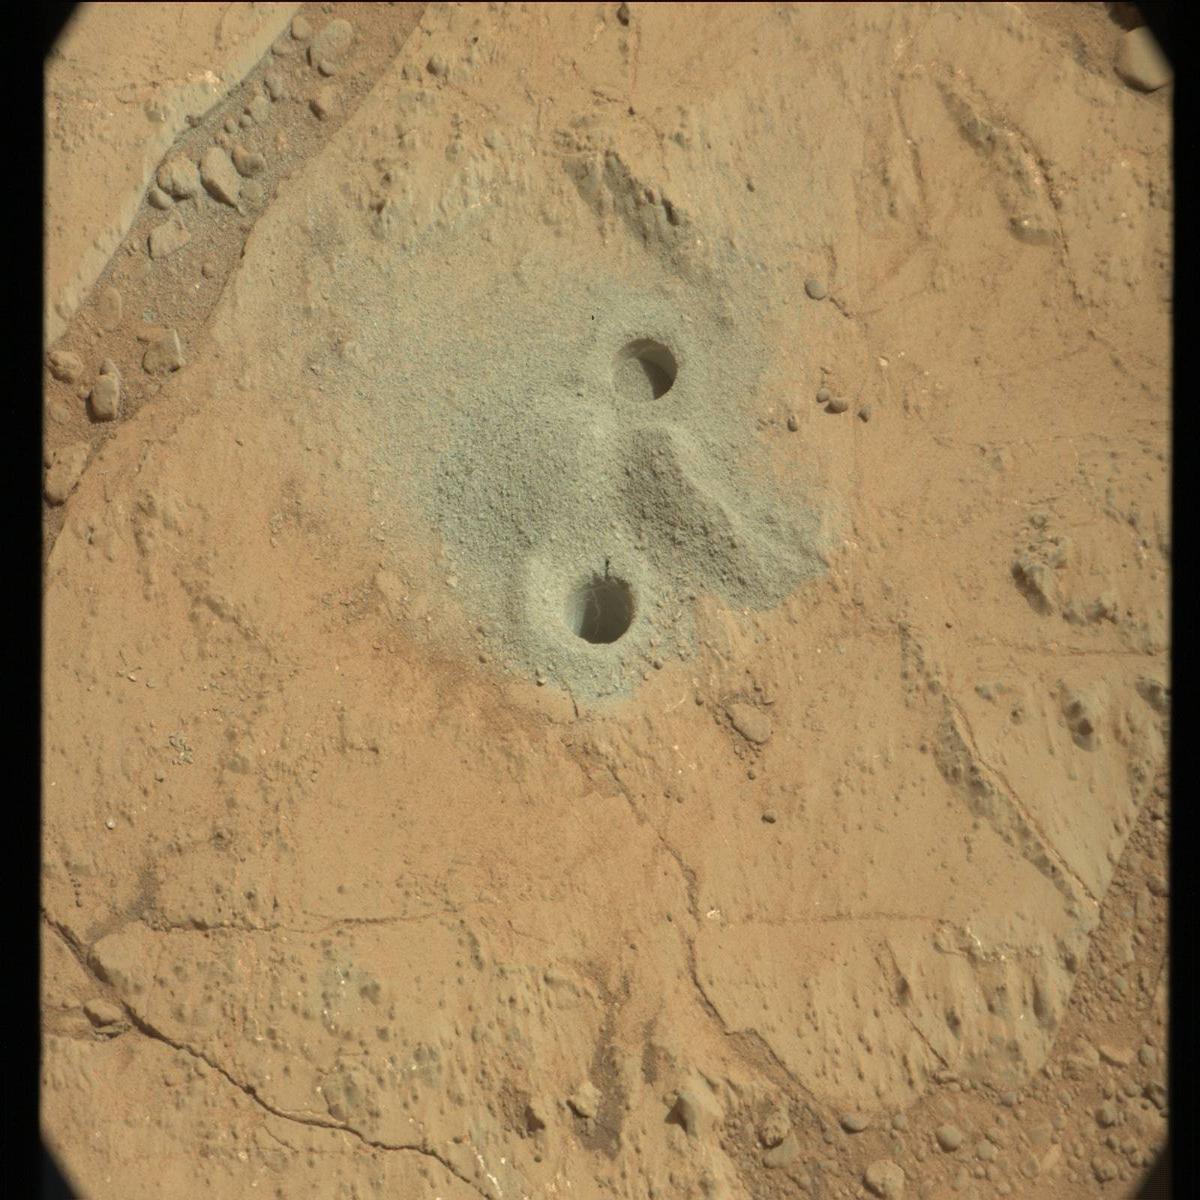
Terrain classes present: Bedrock, Rock, Sand / Soil